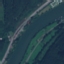
Land use / land cover: River